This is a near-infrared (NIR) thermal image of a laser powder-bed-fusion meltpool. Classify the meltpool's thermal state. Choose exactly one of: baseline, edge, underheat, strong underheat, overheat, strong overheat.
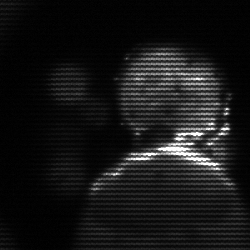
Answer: baseline